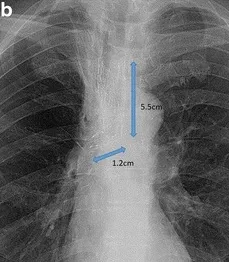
B; An enlarged X-ray with a high contrast shows the tracheal stent in place between the main bronchus and the main right bronchus.
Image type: radiology (x_ray)